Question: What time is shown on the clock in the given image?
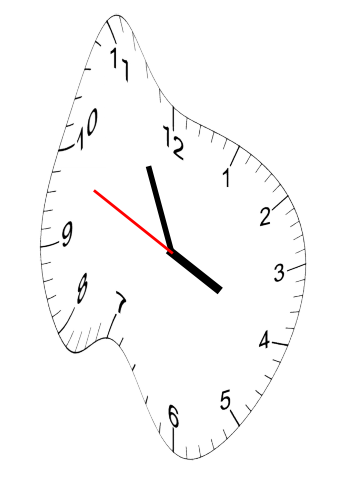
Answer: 03:55:49